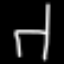
Label: chair